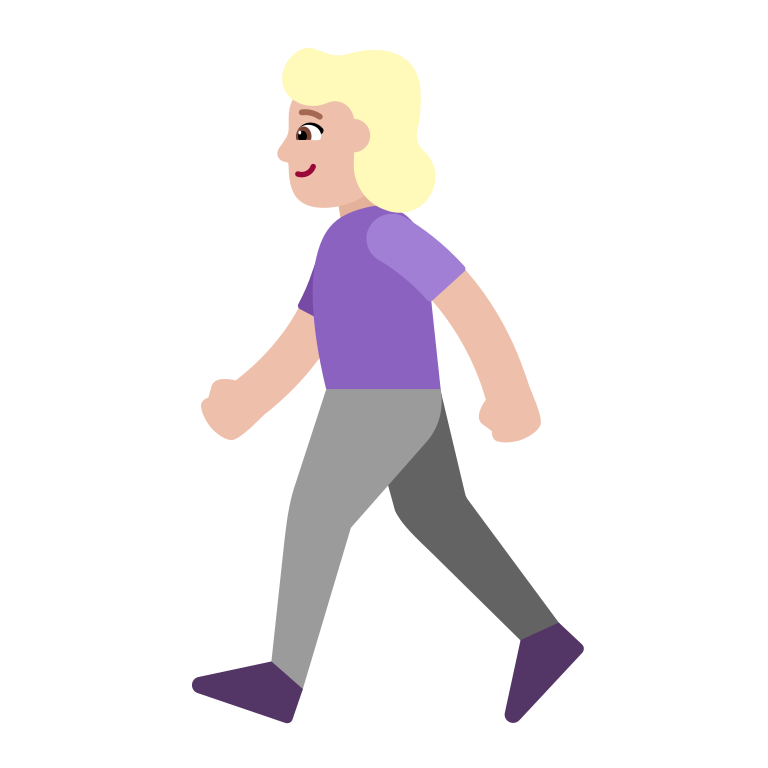
woman walking flat  light